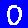
Digit: 0